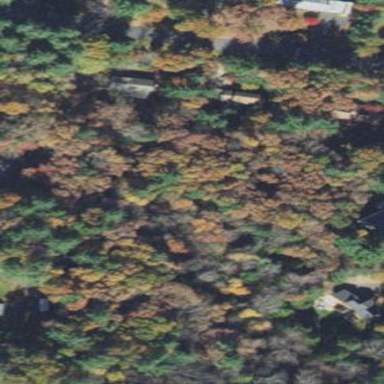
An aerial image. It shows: Existing Preserved Open Space in woodland area.